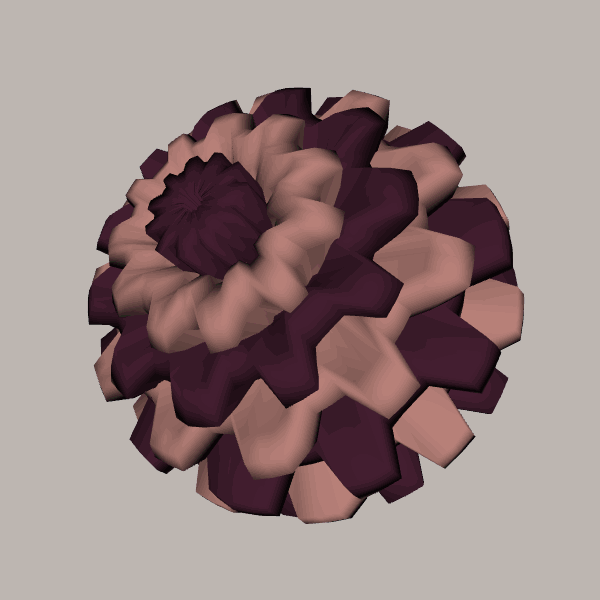
Background: light